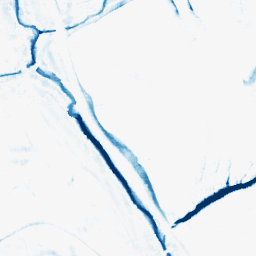
Category: morphological
Decomposition family: morphological_rect
Decomposition parameters: operation: closing
width: 10
height: 10
Upsampling method: bicubic
Upsampling parameters: scale: 4
Upsampling scale: 4